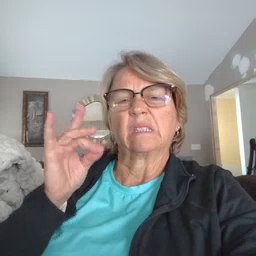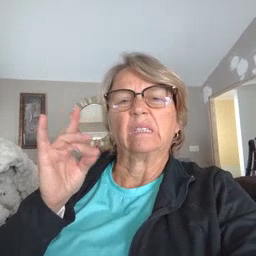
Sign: sticky